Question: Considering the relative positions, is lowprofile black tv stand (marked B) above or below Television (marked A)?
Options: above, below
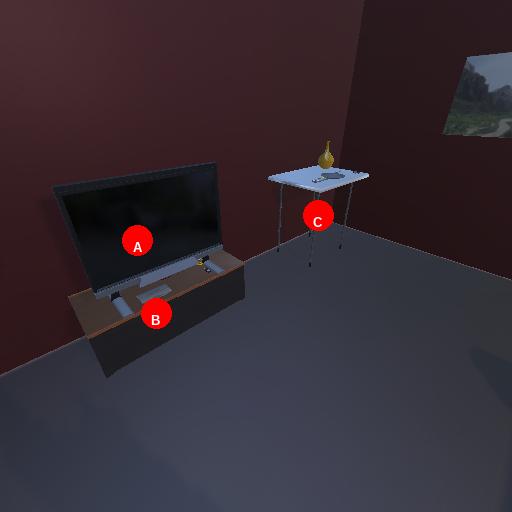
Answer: above